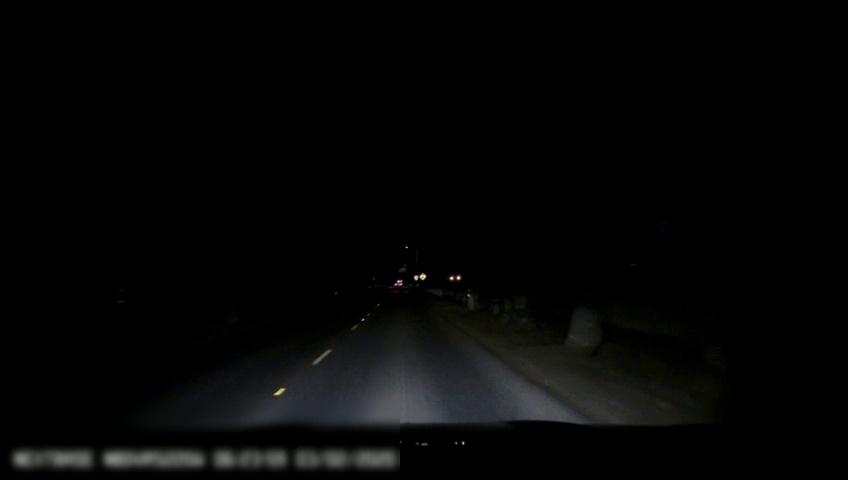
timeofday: Night
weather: Other
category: Drivable Space
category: Lanes | Alternate Lane